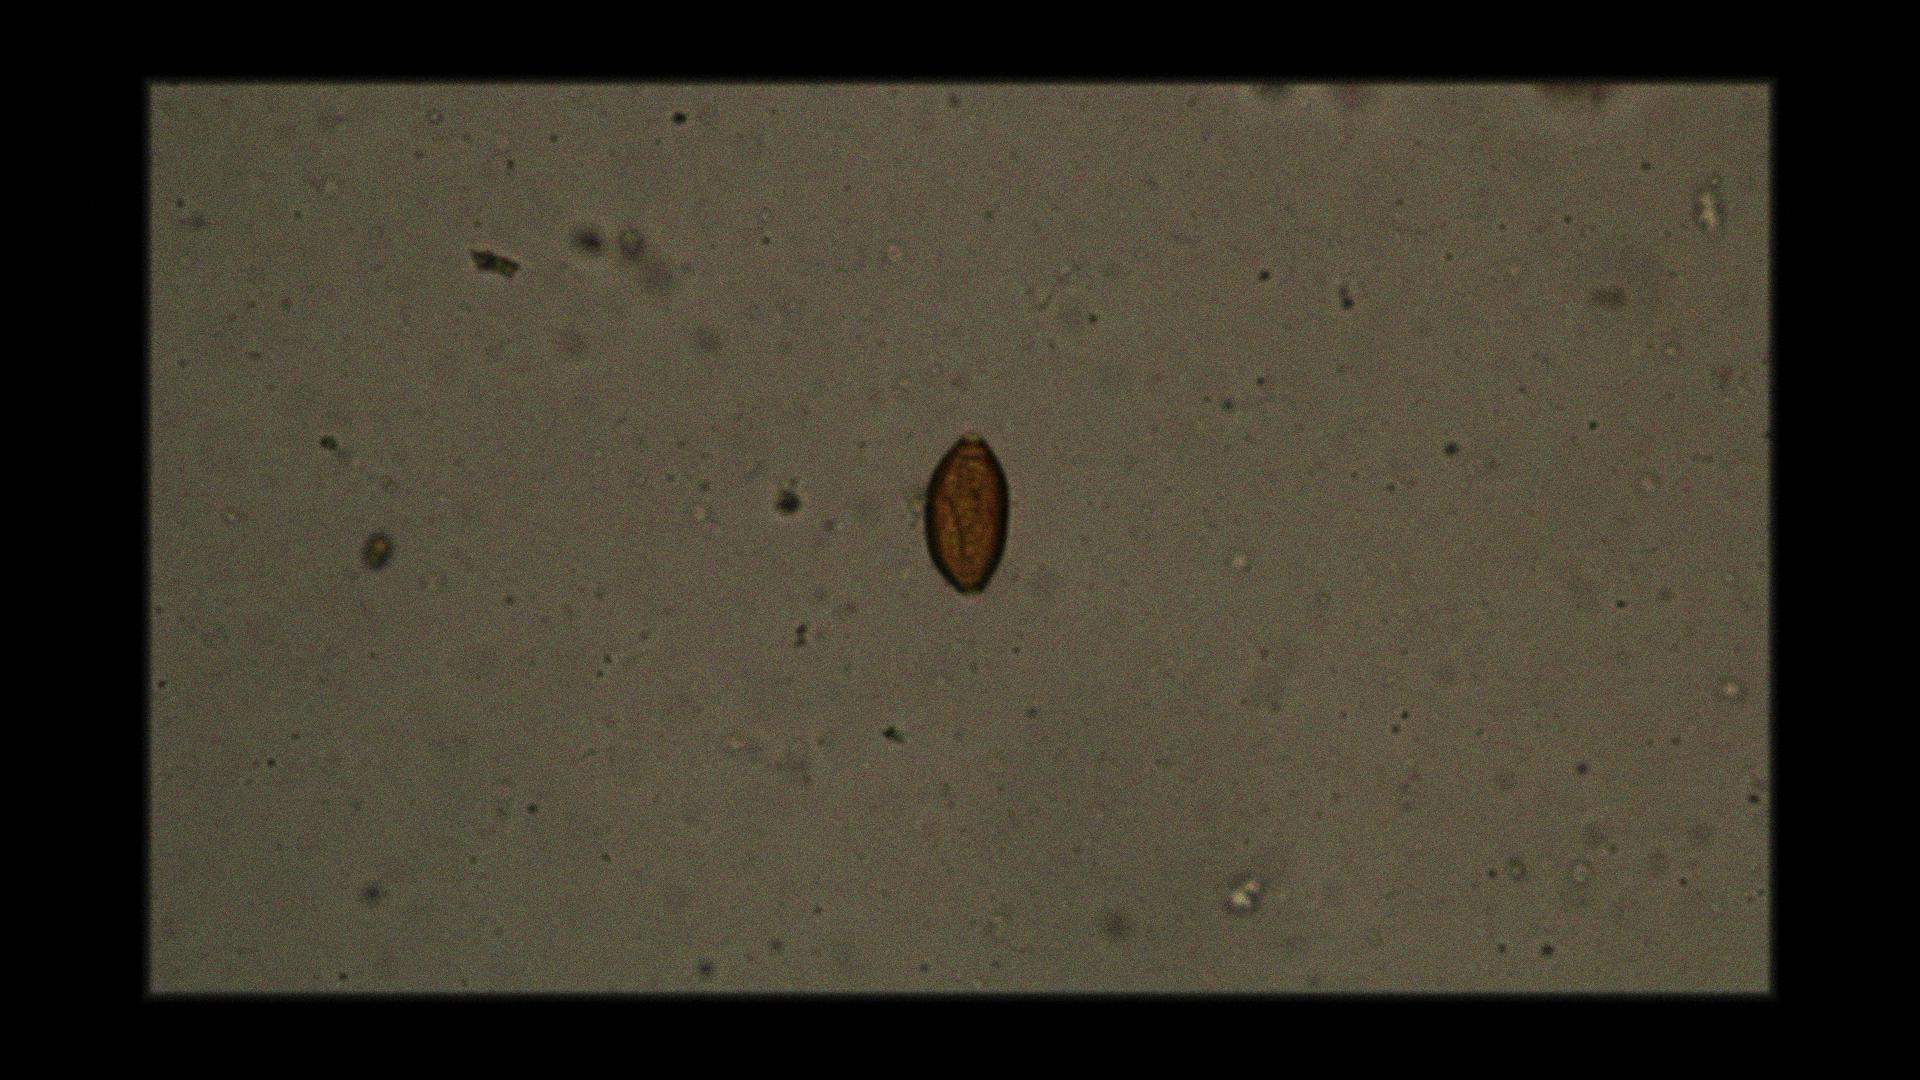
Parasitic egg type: Trichuris trichiura